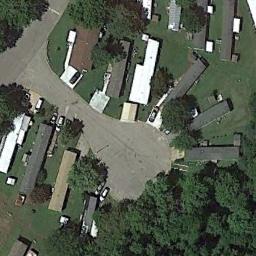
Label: mobile_home_park